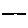
Label: line